Question: How can I get two buttons side by side in 'ConstraintLayout' with fixed and equal length?
Something like this:

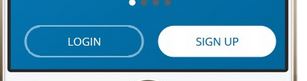
Answer: Try this code..
'''
<?xml version="1.0" encoding="utf-8"?>
<androidx.support.constraint.ConstraintLayout xmlns:android="http://schemas.android.com/apk/res/android"
android:layout_width="match_parent"
android:layout_height="match_parent"
xmlns:app="http://schemas.android.com/apk/res-auto">
<Button
android:layout_width="0dp"
android:layout_height="wrap_content"
android:id="@+id/button1"
android:text="Button 1"
app:layout_constraintLeft_toLeftOf="parent"
android:textAllCaps="false"
app:layout_constraintRight_toLeftOf="@+id/guideline"
/>
<androidx.support.constraint.Guideline
android:id="@+id/guideline"
android:layout_width="wrap_content"
android:layout_height="match_parent"
android:orientation="vertical"
app:layout_constraintGuide_percent="0.5" />
<Button
android:layout_width="0dp"
android:layout_height="wrap_content"
android:id="@+id/button2"
android:text="Button 2"
android:textAllCaps="false"
app:layout_constraintRight_toRightOf="parent"
app:layout_constraintLeft_toRightOf="@+id/guideline"
/>
</androidx.support.constraint.ConstraintLayout>
'''